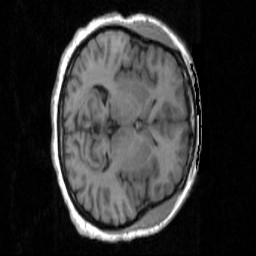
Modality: T1w
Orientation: axial